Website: crate-barrel
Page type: account-selection
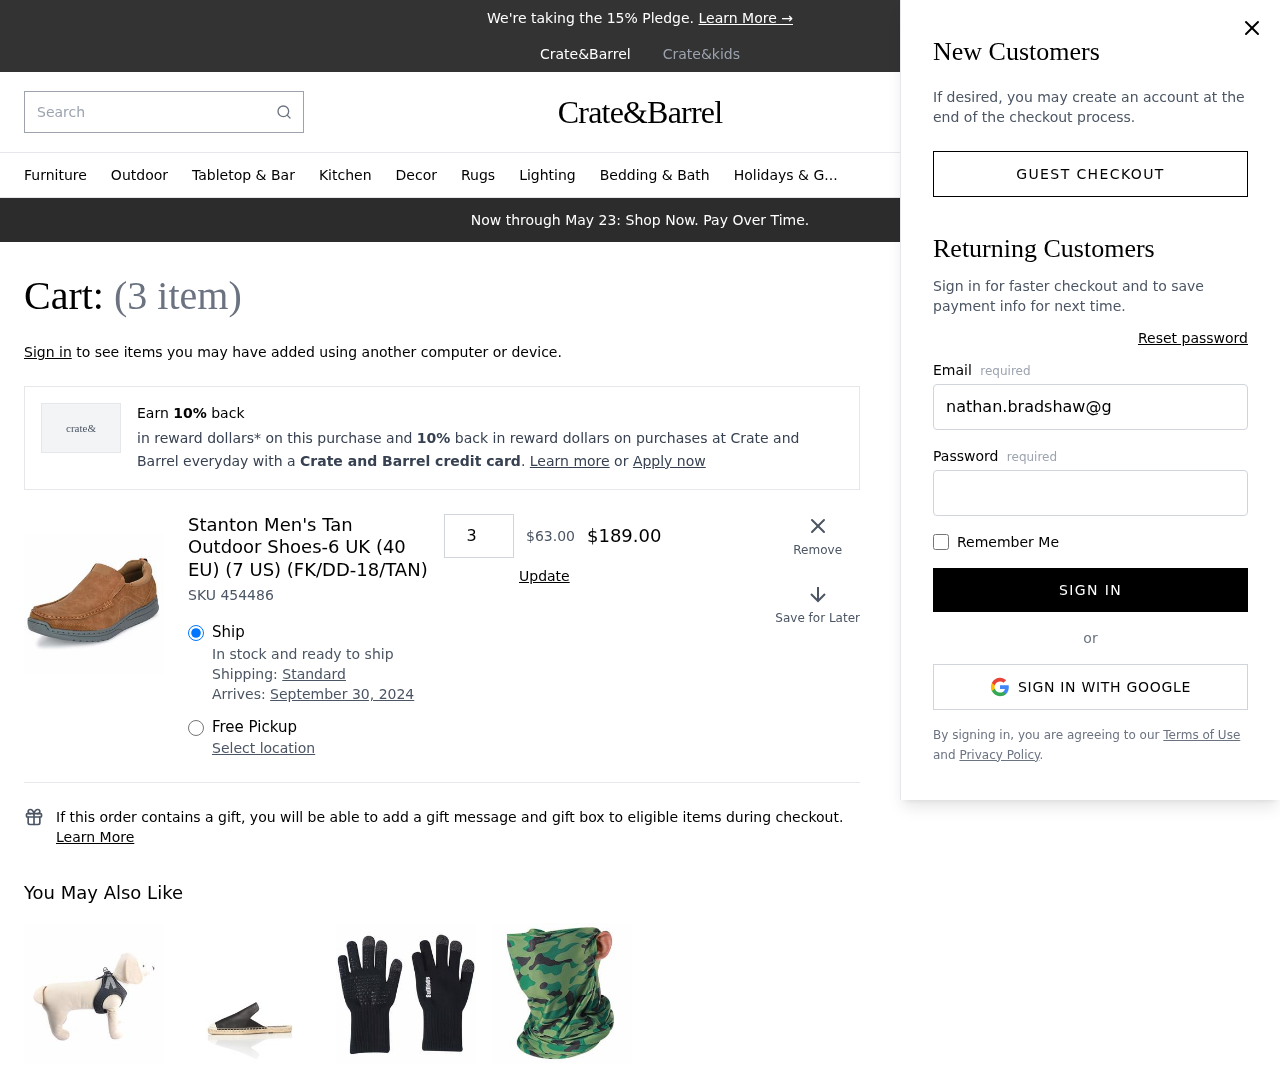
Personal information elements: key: PII_EMAIL
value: nathan.bradshaw@gmail.com
Product elements: key: PRODUCT1_NAME
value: Stanton Men's Tan Outdoor Shoes-6 UK (40 EU) (7 US) (FK/DD-18/TAN)
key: PRODUCT1_PRICE
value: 63
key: PRODUCT1_QUANTITY
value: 3
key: PRODUCT1_SKU
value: SKU 454486
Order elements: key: ORDER_NUM_ITEMS
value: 3
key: ORDER_DELIVERY_DATE
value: September 30, 2024
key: ORDER_SUBTOTAL
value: $189.00
Search elements: key: HEADER_SEARCH
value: Search